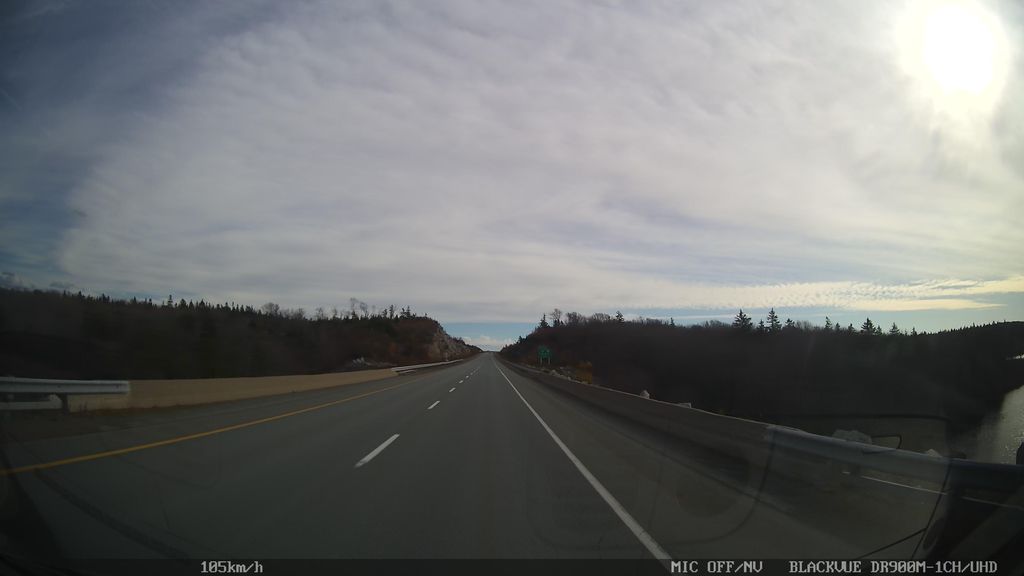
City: halifax